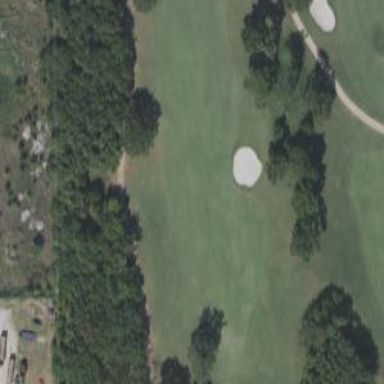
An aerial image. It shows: Golf hole.